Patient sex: M
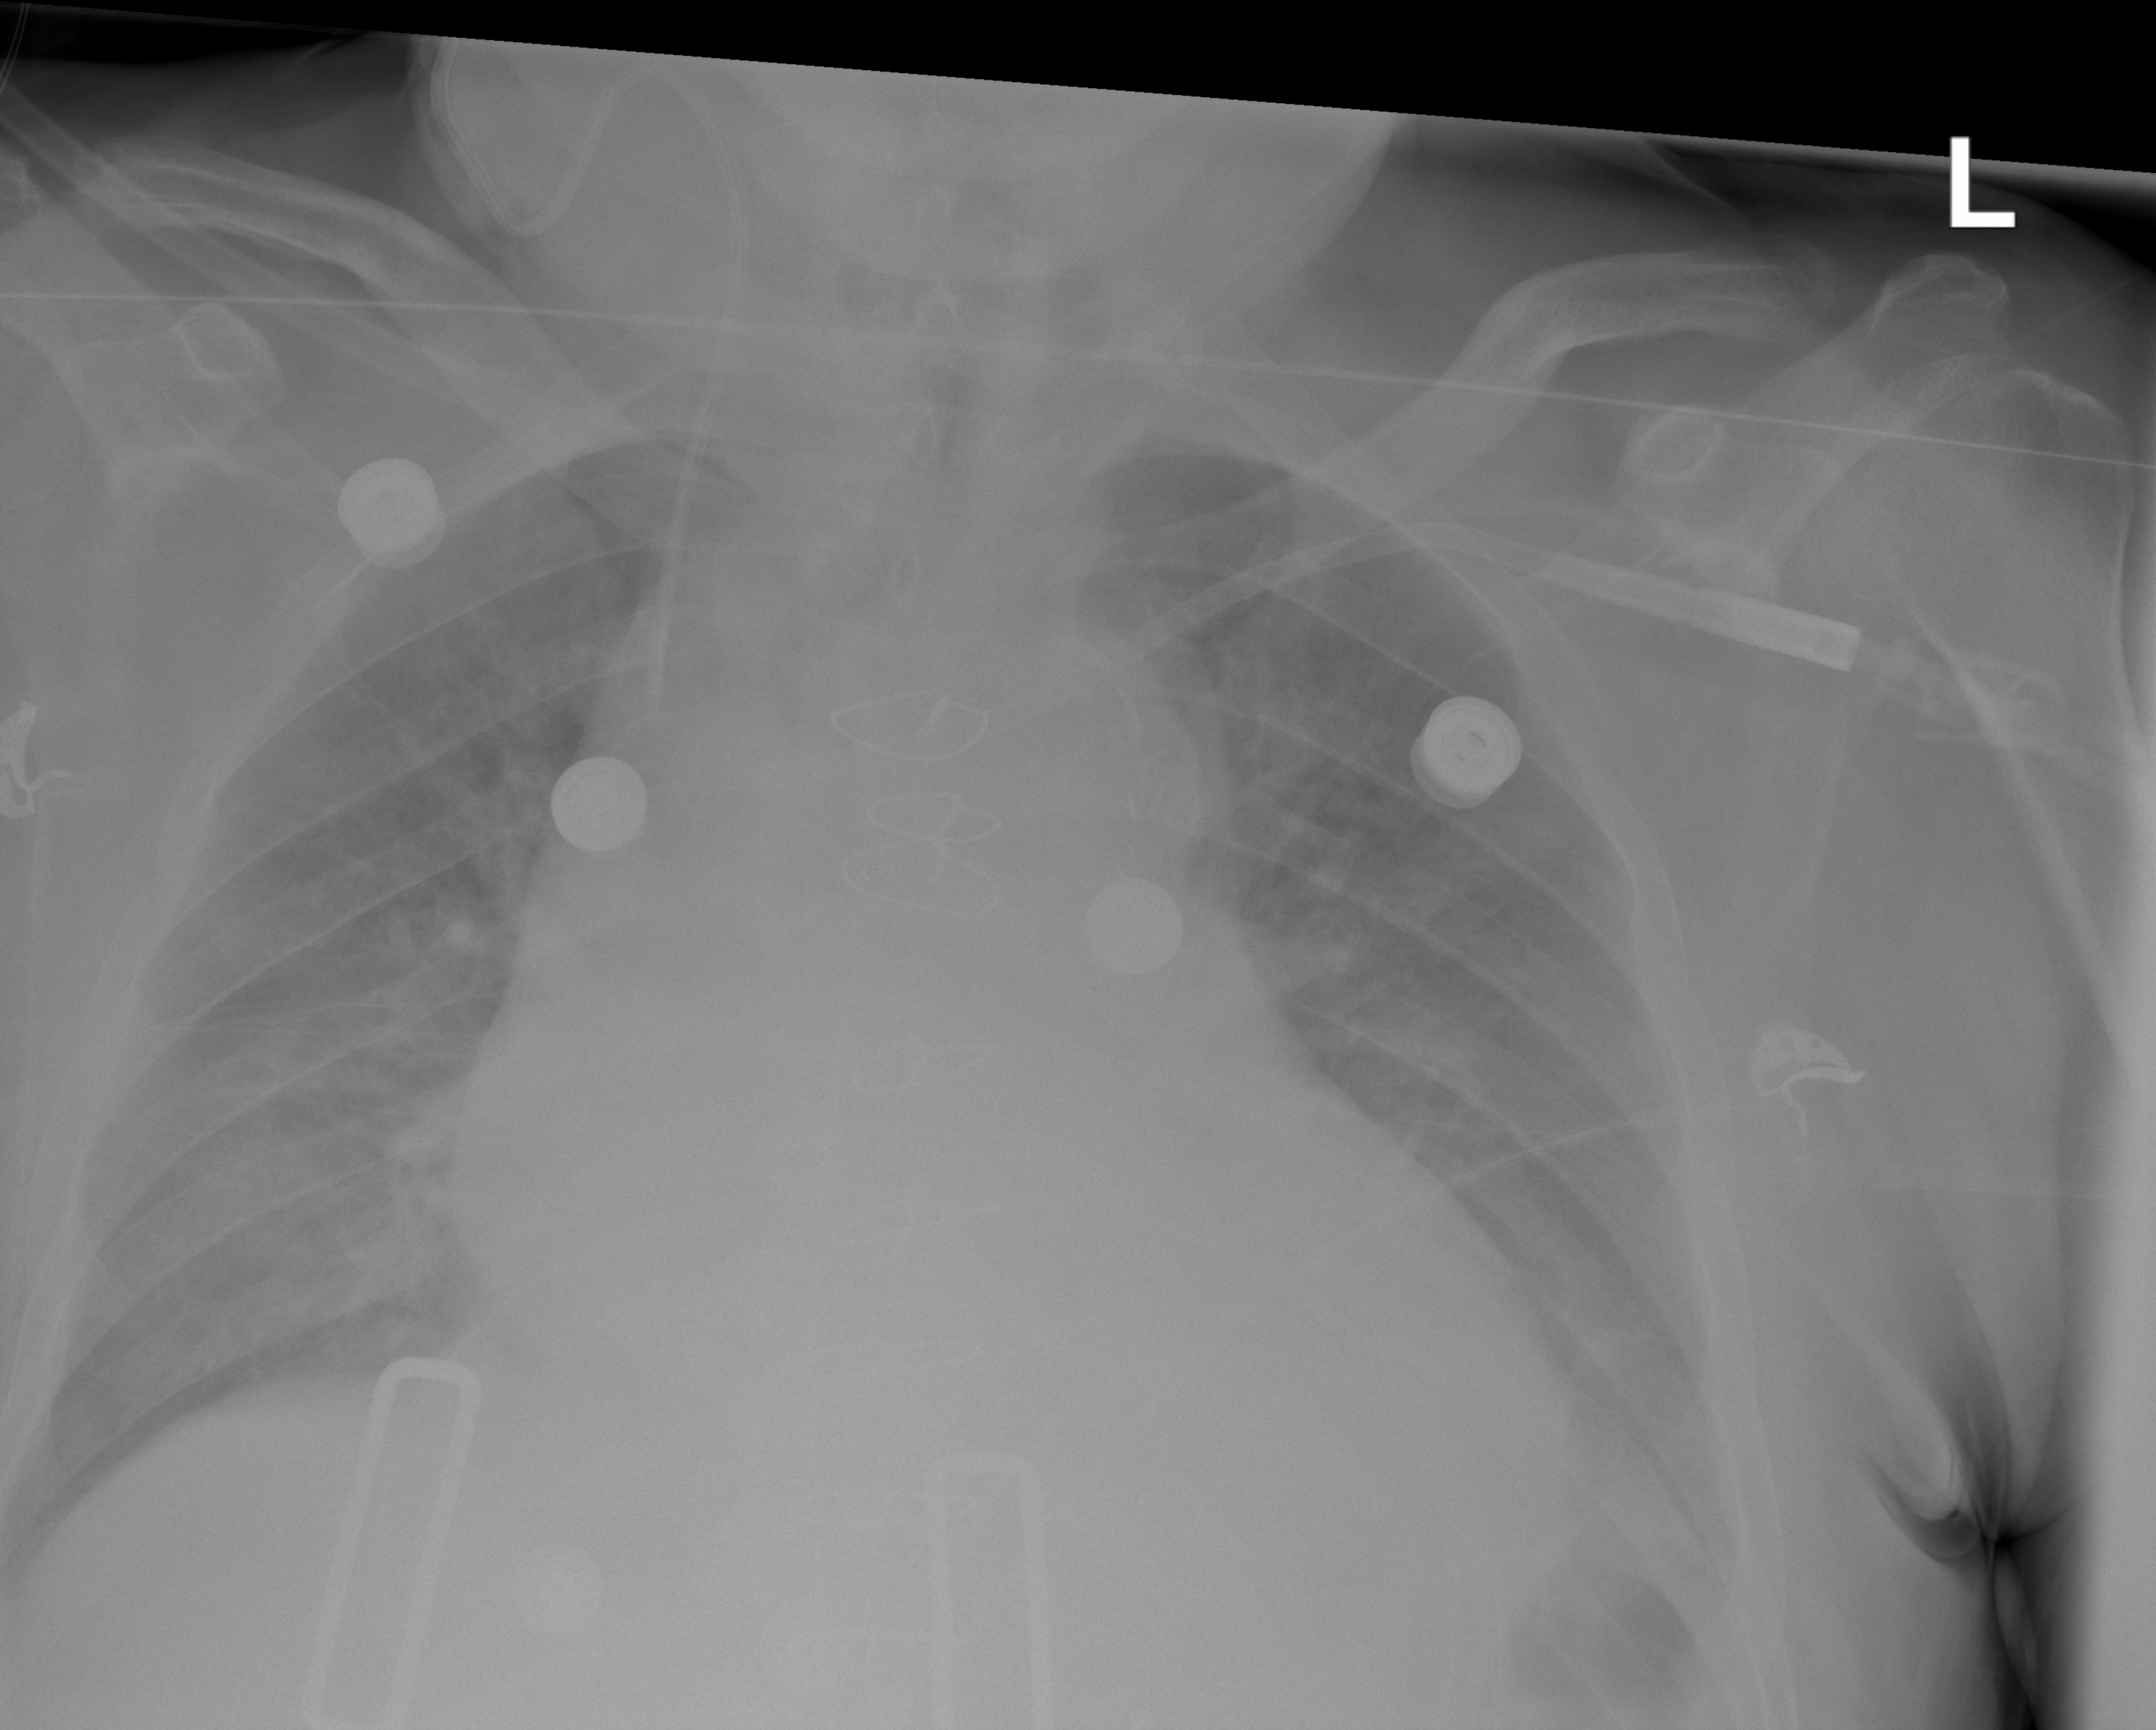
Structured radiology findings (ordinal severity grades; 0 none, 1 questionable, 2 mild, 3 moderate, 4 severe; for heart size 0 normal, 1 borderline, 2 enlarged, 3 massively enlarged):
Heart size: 3
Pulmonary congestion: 2
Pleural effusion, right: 0
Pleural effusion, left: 1
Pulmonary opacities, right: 0
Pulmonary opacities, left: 0
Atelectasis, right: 2
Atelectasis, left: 2